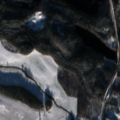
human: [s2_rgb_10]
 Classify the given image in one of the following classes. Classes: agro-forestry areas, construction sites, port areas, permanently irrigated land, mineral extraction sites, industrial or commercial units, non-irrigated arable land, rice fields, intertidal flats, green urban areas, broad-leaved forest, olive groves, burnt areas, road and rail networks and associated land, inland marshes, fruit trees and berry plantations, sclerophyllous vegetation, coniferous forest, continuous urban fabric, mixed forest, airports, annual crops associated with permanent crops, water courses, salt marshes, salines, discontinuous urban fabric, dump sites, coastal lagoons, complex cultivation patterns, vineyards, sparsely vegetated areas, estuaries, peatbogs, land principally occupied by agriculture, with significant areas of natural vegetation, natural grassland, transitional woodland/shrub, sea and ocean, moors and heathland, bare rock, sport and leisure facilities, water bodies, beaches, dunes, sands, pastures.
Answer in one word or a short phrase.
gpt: non-irrigated arable land, land principally occupied by agriculture, with significant areas of natural vegetation, coniferous forest, mixed forest, water bodies